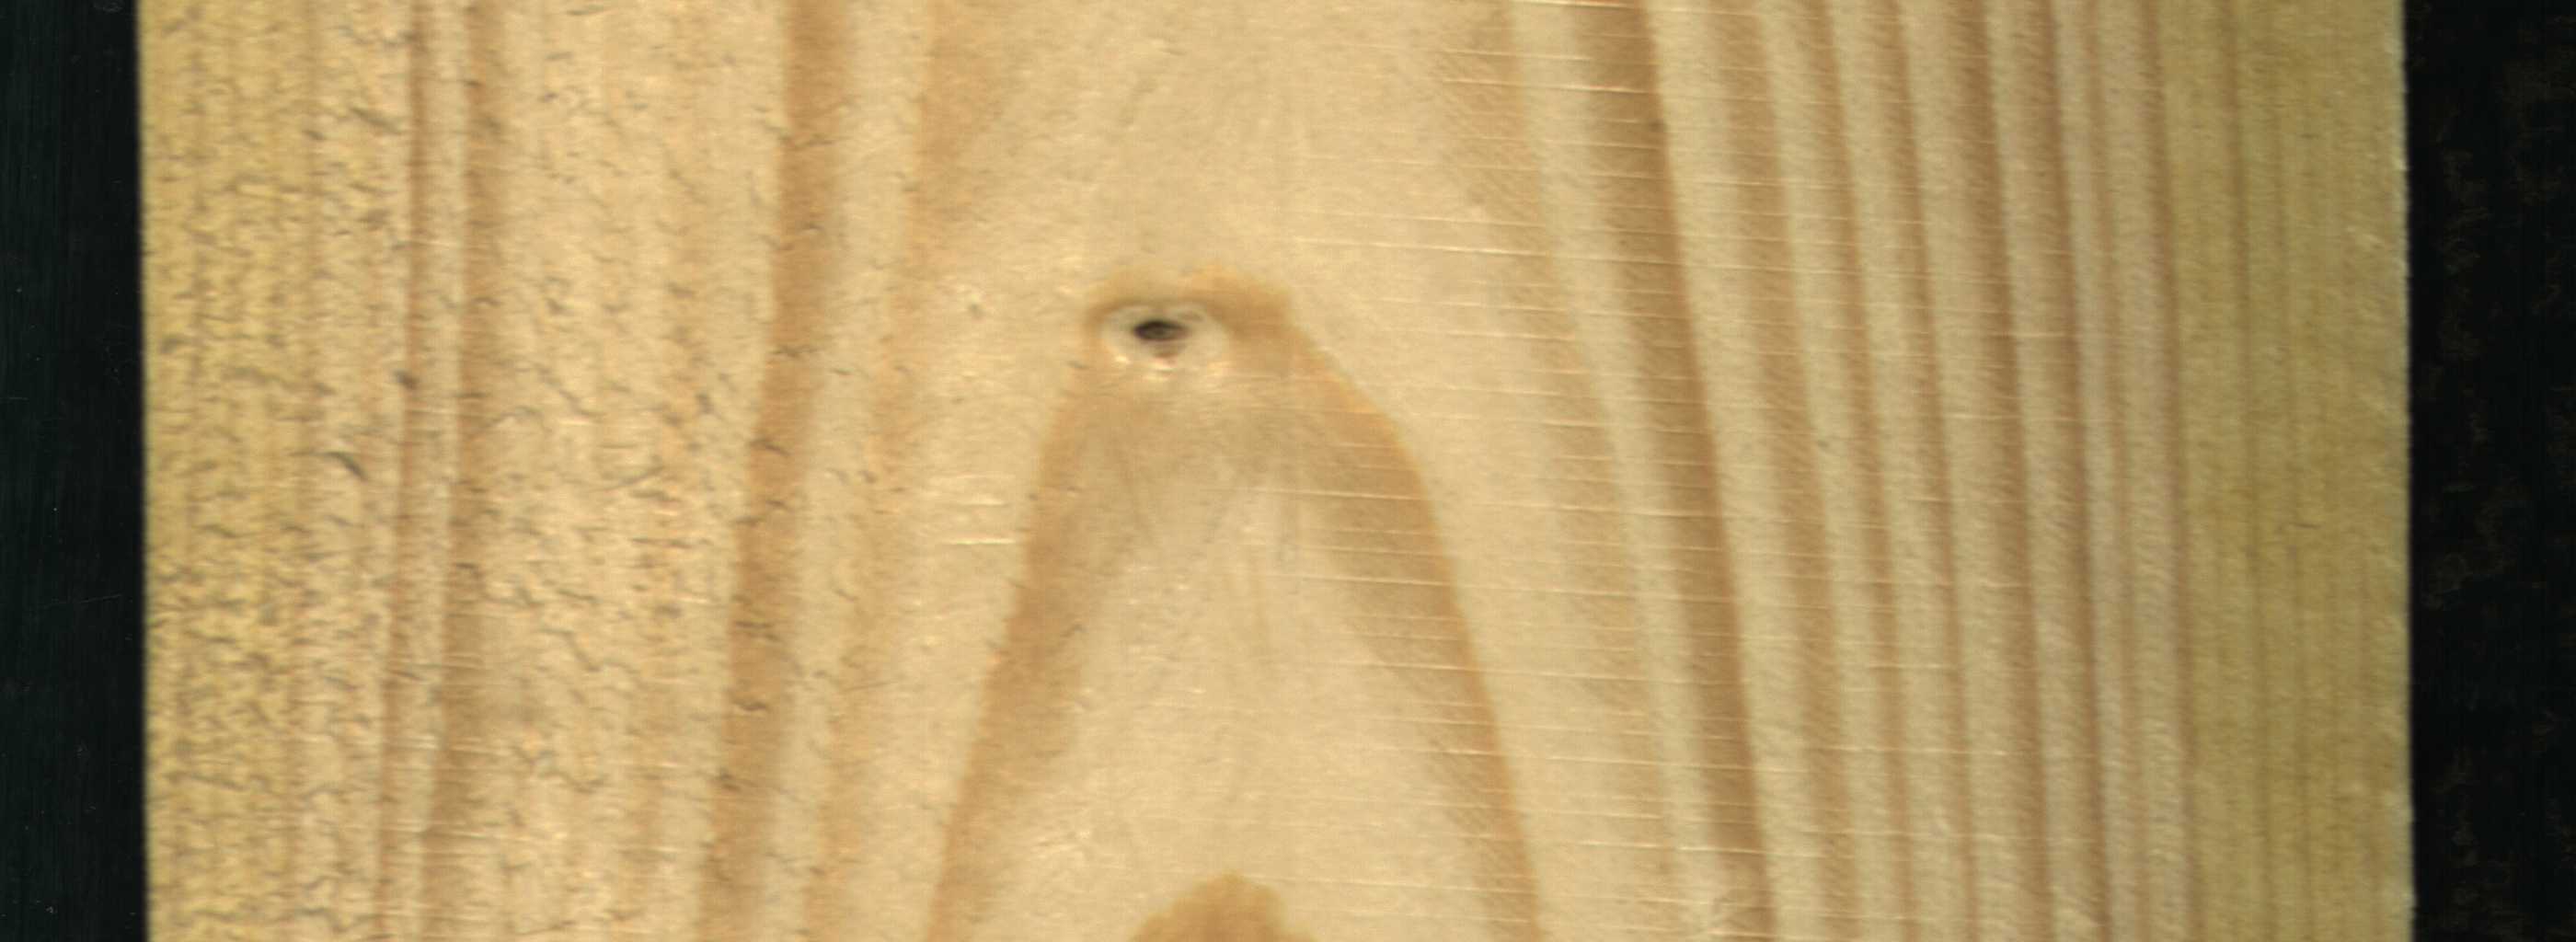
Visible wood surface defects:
Dead_Knot